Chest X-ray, PA view. Patient: 55 years old, sex F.
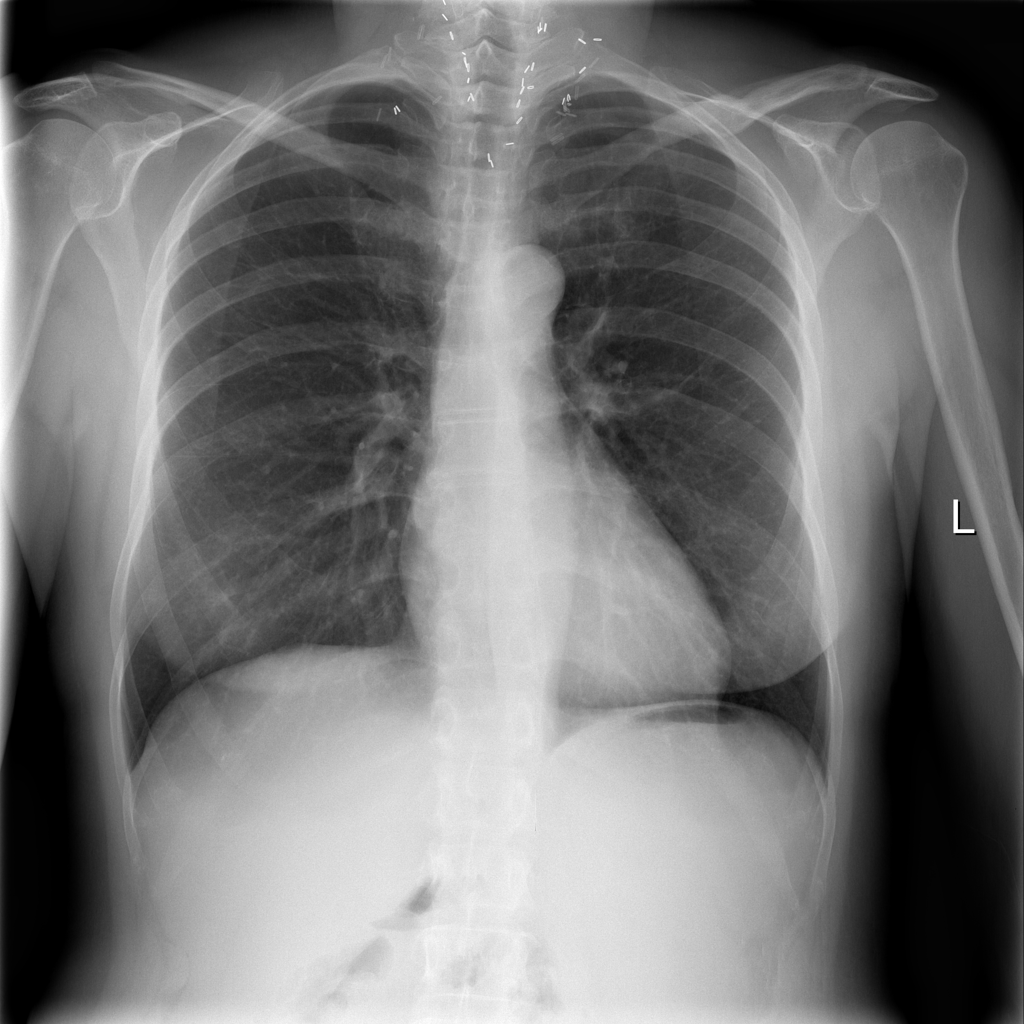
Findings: No Finding